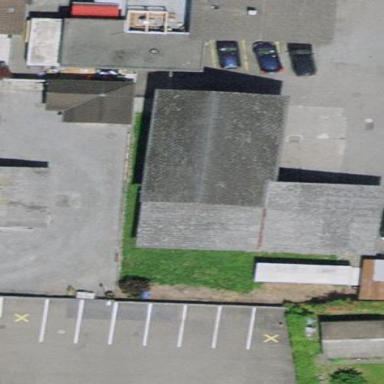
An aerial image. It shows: Industrial building.